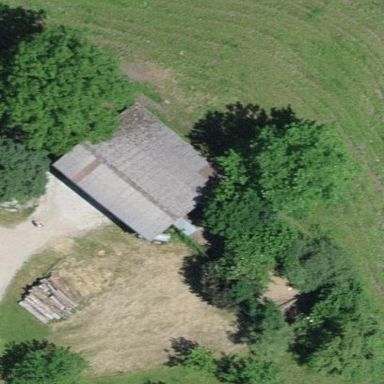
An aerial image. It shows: Shed.